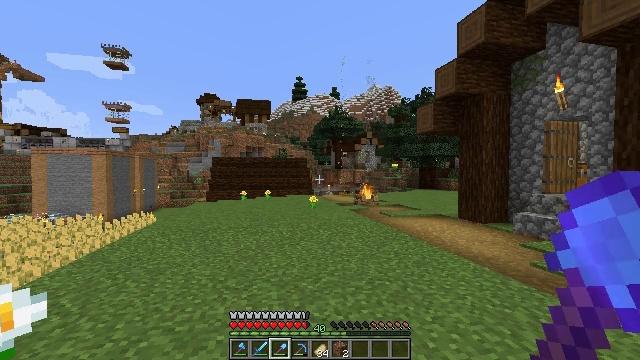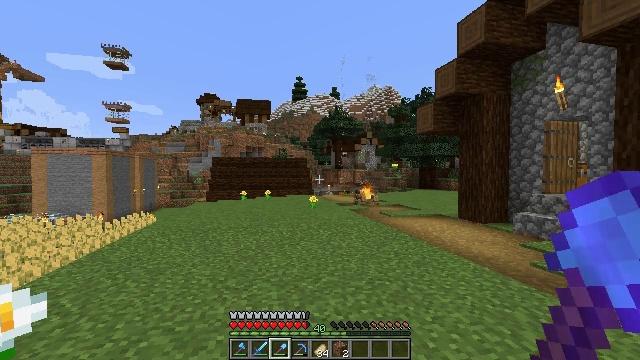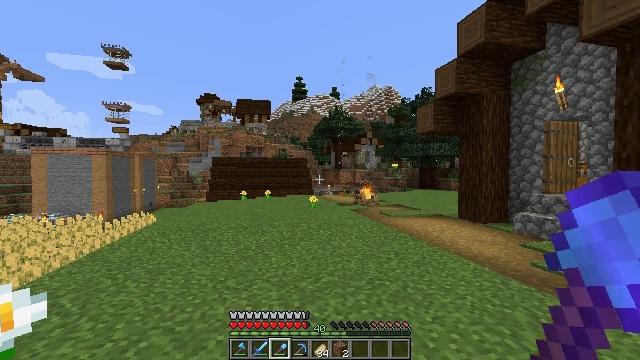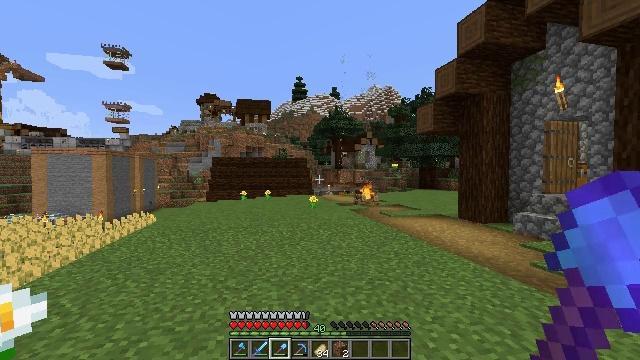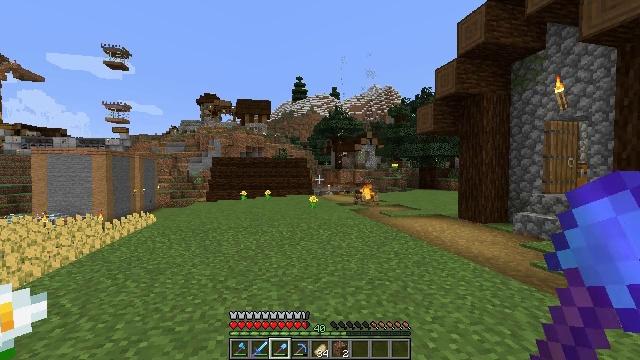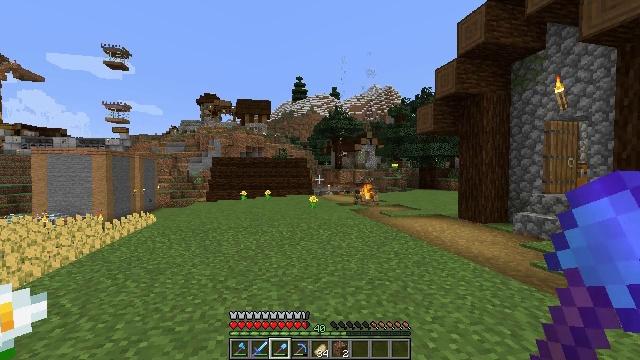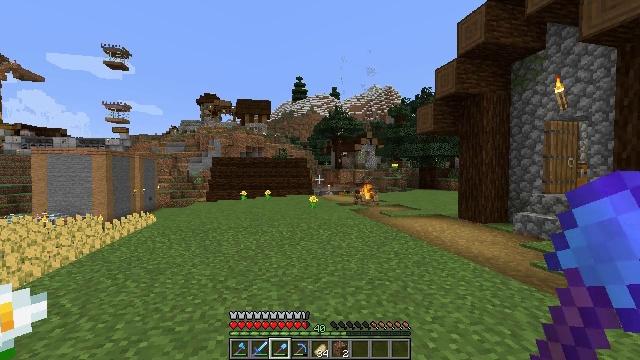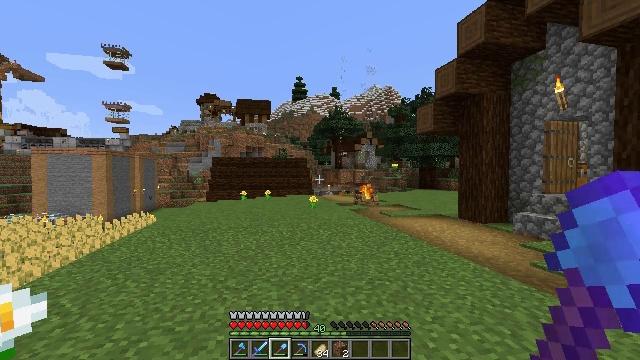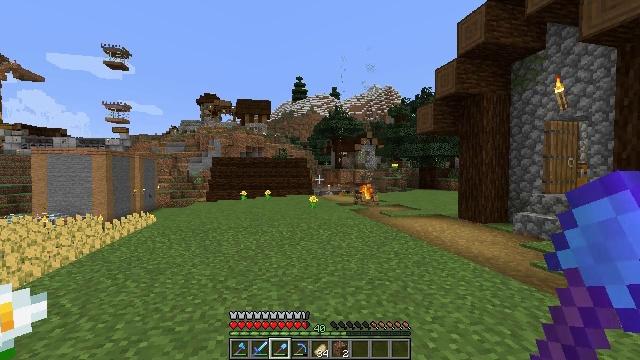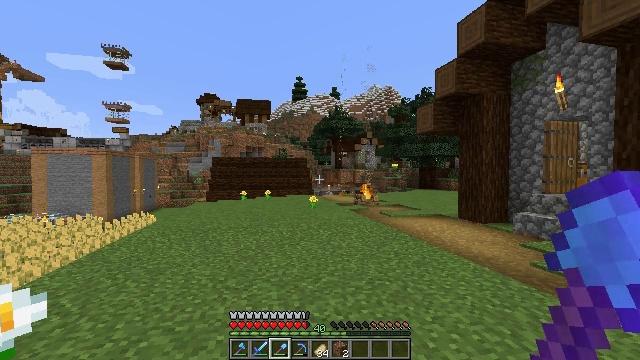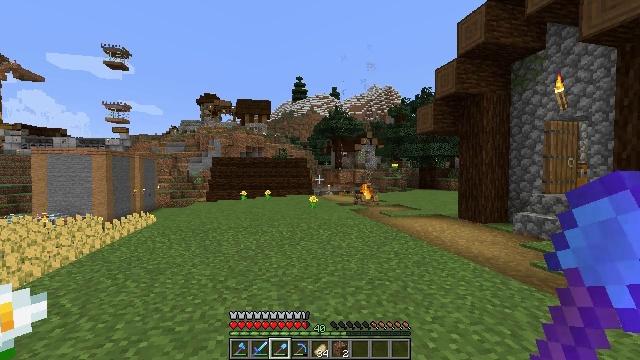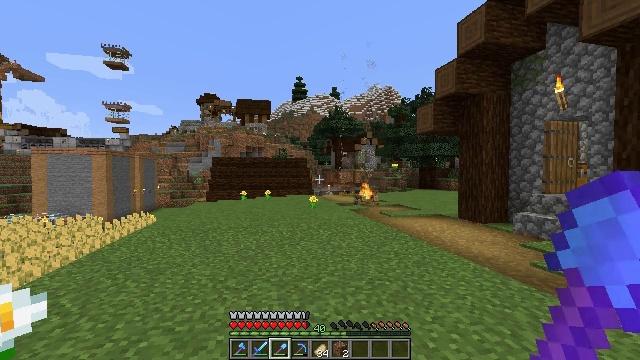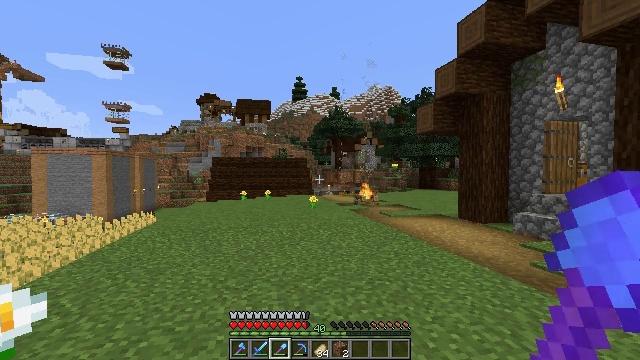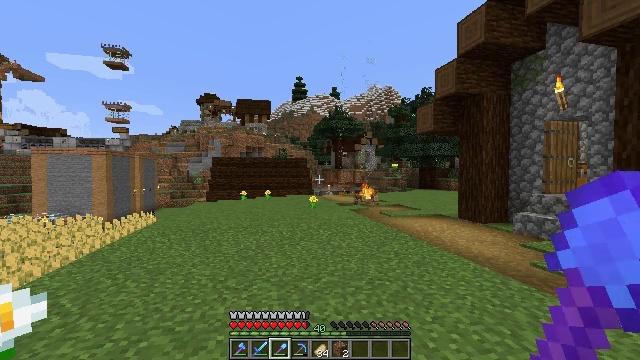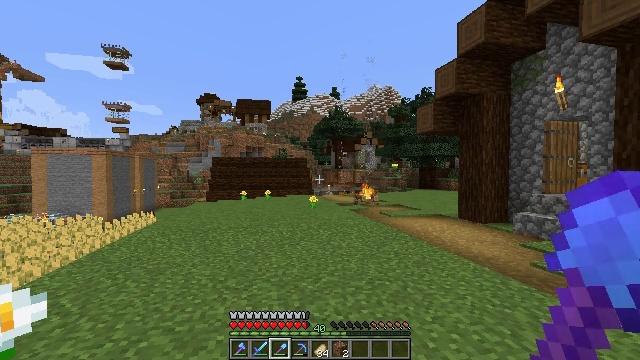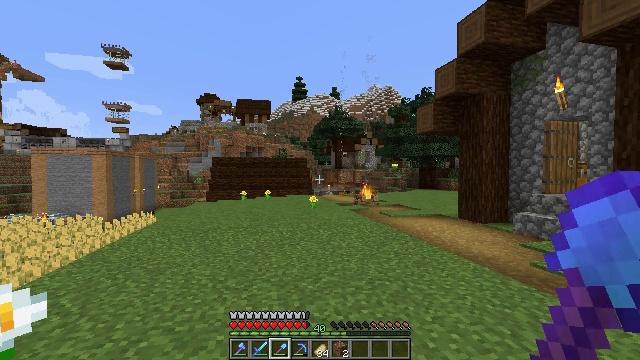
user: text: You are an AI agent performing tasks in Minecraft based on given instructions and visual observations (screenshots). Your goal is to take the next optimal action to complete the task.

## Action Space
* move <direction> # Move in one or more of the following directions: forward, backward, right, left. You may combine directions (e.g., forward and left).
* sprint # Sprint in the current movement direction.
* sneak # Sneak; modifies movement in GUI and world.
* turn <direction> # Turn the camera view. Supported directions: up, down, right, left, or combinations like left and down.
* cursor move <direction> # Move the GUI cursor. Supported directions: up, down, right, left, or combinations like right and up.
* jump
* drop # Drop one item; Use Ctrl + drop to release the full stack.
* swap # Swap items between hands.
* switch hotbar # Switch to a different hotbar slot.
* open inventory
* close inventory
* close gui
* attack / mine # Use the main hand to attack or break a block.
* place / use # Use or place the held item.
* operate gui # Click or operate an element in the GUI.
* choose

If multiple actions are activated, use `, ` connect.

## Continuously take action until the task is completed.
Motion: motion action
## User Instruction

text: Harvest wheat from the field.
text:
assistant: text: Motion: no_op
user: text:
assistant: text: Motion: no_op
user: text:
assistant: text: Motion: no_op
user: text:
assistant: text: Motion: no_op
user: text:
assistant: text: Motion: no_op
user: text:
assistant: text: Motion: no_op
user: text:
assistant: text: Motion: no_op
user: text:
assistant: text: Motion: no_op
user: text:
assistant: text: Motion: no_op
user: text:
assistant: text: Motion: no_op
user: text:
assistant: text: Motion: no_op
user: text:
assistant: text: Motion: no_op
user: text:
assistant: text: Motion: no_op
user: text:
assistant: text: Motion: no_op
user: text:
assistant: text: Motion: no_op
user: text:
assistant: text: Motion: no_op
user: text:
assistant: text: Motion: no_op
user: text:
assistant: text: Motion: no_op
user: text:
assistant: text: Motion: no_op
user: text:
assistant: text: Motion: no_op
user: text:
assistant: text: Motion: no_op
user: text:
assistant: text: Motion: no_op
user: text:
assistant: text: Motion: no_op
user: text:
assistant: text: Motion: no_op
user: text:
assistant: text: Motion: no_op
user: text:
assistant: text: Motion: no_op
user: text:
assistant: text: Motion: no_op
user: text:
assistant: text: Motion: no_op
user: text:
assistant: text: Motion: no_op
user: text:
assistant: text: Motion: no_op